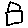
Label: house